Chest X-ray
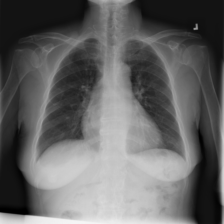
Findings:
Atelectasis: negative
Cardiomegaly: negative
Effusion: positive
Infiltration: negative
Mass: negative
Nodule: negative
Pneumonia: negative
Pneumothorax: negative
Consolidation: negative
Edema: negative
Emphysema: negative
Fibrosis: negative
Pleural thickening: negative
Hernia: negative